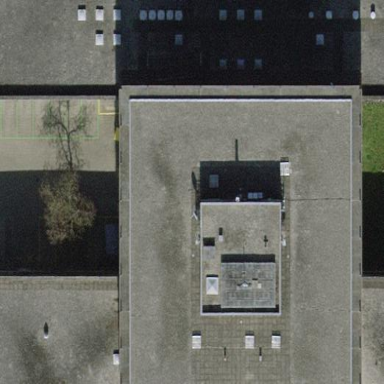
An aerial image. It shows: University building.